Question: What I am having right now is (the uibarbuttonitem is connected to the one in header file)

Then I do customization like below
'''
- (void)viewDidLoad
{
[super viewDidLoad];
UIButton *back = [[UIButton alloc] initWithFrame:CGRectMake(0, 0, 55, 32)];
[back setBackgroundImage:[UIImage imageNamed:@"back_button01.png"] forState:UIControlStateNormal];
[back setTitle:@"Back" forState:UIControlStateNormal];
[back addTarget:self action:@selector(goBack) forControlEvents:UIControlEventTouchUpInside];
backButton = [[UIBarButtonItem alloc] initWithCustomView:back];
}
'''
However, after running my application, that uibarbuttonitem is not changed at all.I did try to put above codes in 'initWithNibname' but no luck at all
Please advice me and point out if I have made a mistake in the middle
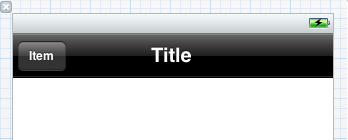
Answer: You need 'self.navigationItem.leftBarButtonItem = backButton;' at the end.